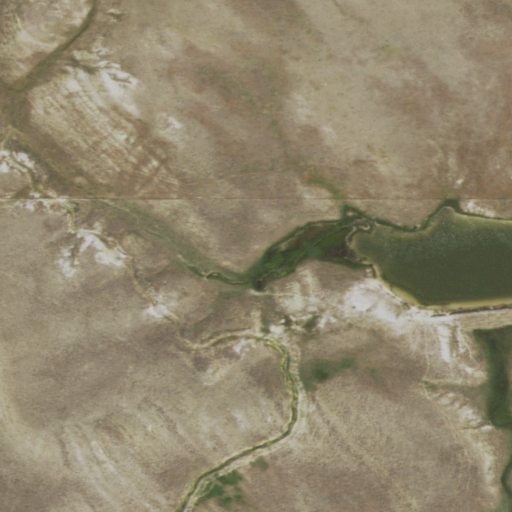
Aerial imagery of valley in Wyoming named Spring Draw containing shrub, grassland, and open water